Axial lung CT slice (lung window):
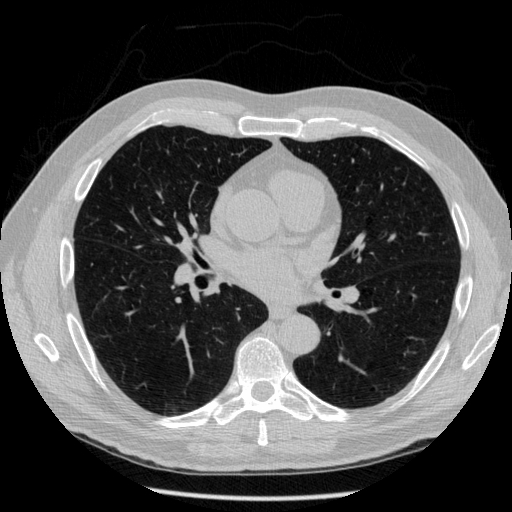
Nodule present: no